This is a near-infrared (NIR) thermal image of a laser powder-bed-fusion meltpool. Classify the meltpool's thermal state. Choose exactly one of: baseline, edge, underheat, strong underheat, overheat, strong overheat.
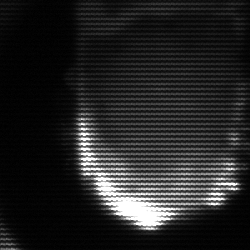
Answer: baseline